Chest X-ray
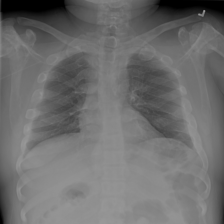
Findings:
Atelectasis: negative
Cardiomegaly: negative
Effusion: negative
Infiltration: negative
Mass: negative
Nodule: negative
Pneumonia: negative
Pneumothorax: negative
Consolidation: negative
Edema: negative
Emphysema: negative
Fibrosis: negative
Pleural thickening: negative
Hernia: negative